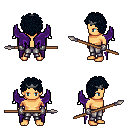
a pixel art fantasy rpg character, male body template, human, tanned skin, purple wings, metal pants, raven curly afro hairstyle, iron tiara, metal gloves, spear, four views (front, back, left, right), 2x2 character sprite sheet, small pixel art, hard edges, no anti-aliasing